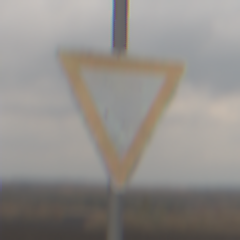
Verkehrszeichen: VorfahrtGewaehren
Umgebung: Outdoor, Nature
Tageszeit: MorningAfternoon
Wetter: Overcast
Licht: Natural
Jahreszeit: NotSpecified
Kontrast: LowContrast